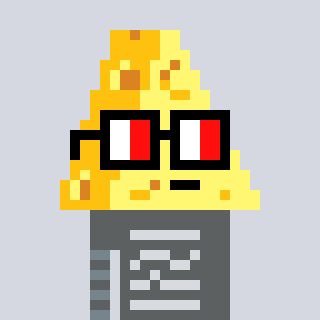
a pixel art character with square glasses with black frames and red eyes, a cheese-shaped head and a purple-colored body on a cool background